Interaction volume radius: 5 \u00c5
Interaction volume height: 35 \u00c5
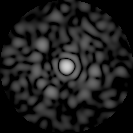
Disorder parameter: 0.8067